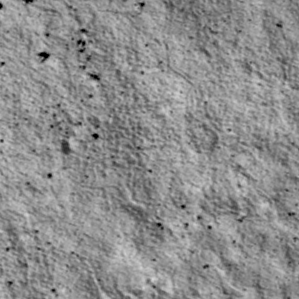
Label: non_frost